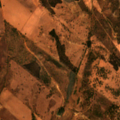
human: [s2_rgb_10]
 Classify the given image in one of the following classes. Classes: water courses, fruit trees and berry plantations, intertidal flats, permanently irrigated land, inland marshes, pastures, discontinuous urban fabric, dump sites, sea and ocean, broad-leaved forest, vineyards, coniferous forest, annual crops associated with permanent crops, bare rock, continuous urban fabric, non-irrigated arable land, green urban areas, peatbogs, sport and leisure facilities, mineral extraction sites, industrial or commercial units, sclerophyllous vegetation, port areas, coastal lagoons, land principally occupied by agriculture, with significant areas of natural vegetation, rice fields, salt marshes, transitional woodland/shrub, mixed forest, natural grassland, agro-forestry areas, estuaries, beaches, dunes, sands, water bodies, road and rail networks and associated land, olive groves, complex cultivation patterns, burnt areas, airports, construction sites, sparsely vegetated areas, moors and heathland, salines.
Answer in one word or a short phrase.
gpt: non-irrigated arable land, agro-forestry areas, broad-leaved forest